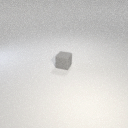
small gray rubber cube